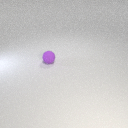
small purple rubber sphere